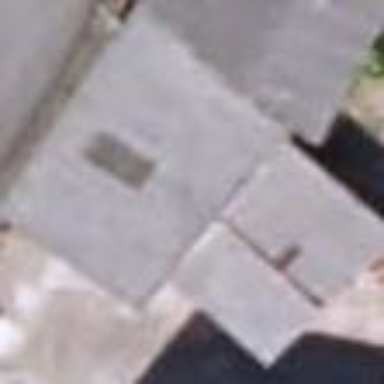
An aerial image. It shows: Shed.